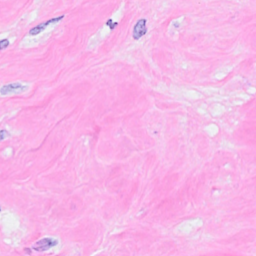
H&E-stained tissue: Breast